Question: I have a static 'UITableView' that has 5 cells like below:

When the user selects the top row I need to execute a method which will populate data into the second row.
When de-queing the cell's I added a target action like so:
'''
[cell.upperTextField addTarget:self action:@selector(upperTextFieldDidChange:) forControlEvents:UIControlEventEditingChanged];
'''
I get notified of the event. How do I reference the second text view (find the 'CellForRowAtIndexPath') to enter data into it?
I can't use the 'didSelectRow' since I have disable selection - the user can only tap into one of the provided TextFields.
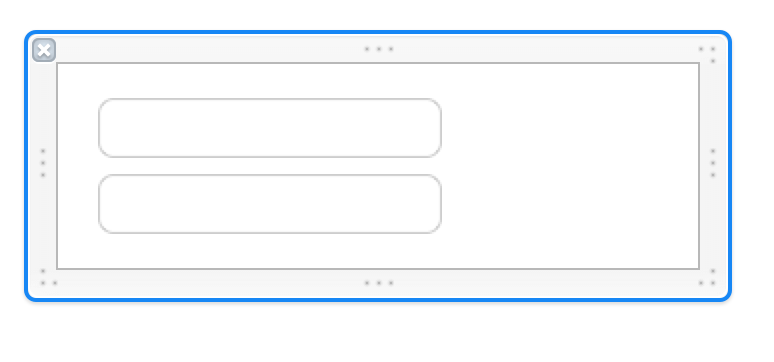
Answer: Use a custom cell for that and find your cell object using CellForRowAtIndexPath method and now you can easily find your textfield like below.
'''
MyCellView myCell = [myTableView cellForRowAtIndexPath:<your index path>];
myCell.firstTextField
'''
or
'''
myCell.secondTextField
'''
If you want to change the text. You can easily change the text of textField.